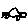
Label: car